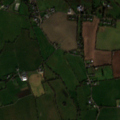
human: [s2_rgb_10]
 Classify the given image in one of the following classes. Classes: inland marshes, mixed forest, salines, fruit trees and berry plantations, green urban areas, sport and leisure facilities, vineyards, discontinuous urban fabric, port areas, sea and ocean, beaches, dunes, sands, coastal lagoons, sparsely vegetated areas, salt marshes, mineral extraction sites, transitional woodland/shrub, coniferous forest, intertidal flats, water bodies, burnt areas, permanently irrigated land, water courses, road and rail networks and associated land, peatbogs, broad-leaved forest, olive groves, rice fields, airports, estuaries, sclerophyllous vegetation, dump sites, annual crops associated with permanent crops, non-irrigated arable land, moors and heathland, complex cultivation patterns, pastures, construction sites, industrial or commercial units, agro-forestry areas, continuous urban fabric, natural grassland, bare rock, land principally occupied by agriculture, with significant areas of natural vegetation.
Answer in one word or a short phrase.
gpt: non-irrigated arable land, pastures, complex cultivation patterns